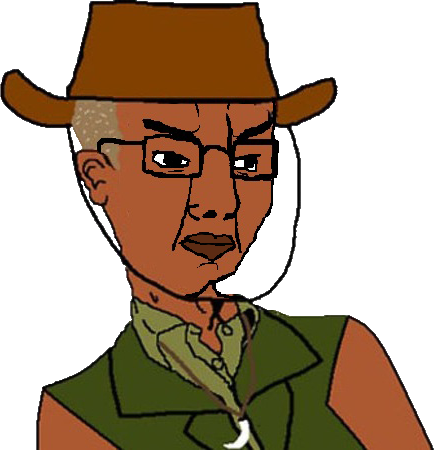
Label: 5_Poljak